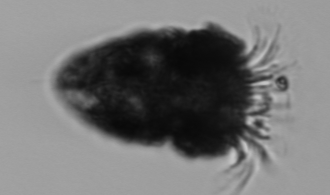
Label: Stenosemella_pacifica